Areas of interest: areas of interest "Industrial Park"
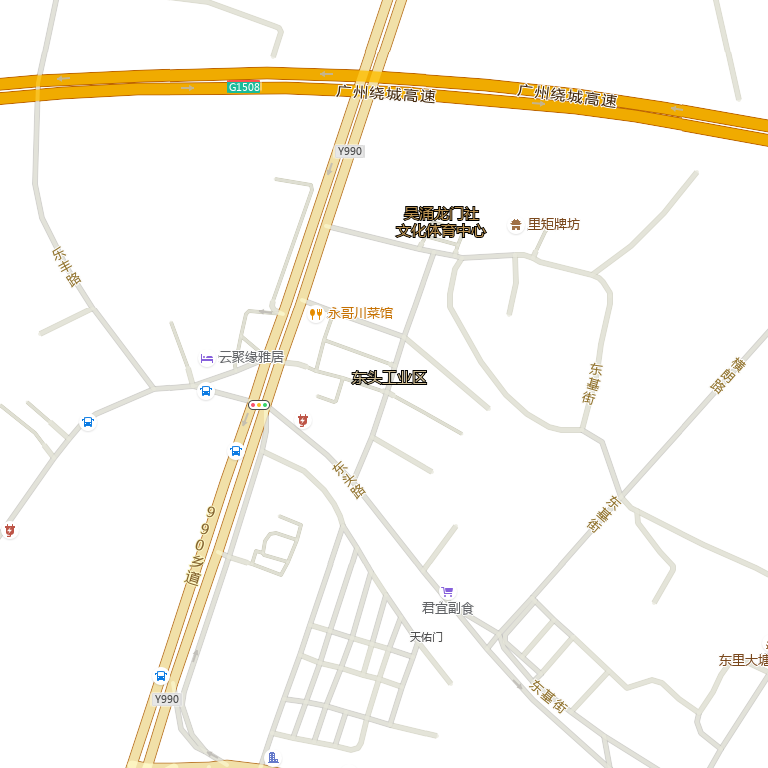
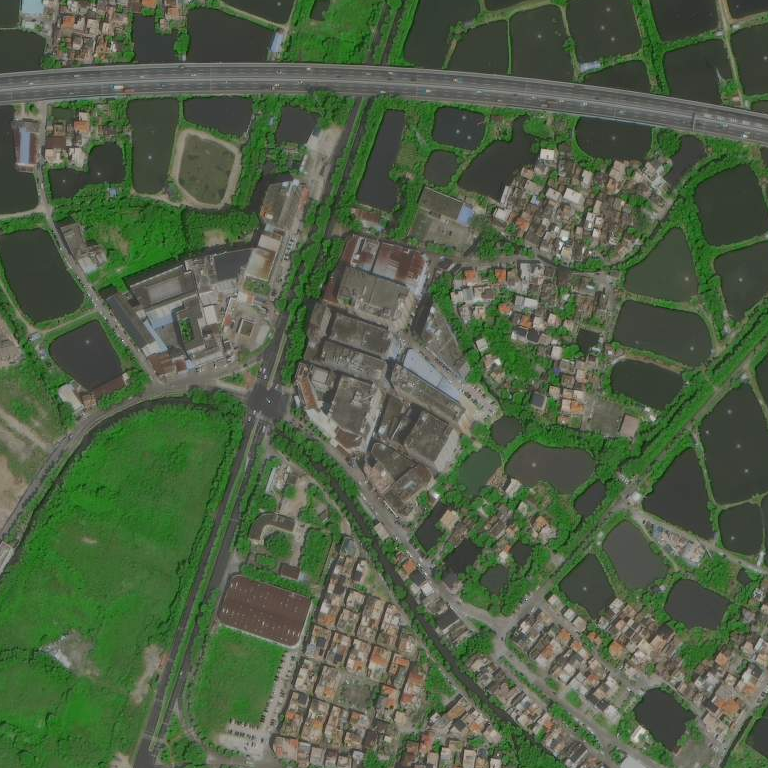